Question: I have a menu made up of 5 links. I need each link to be 33% of the available width with spacing between the links. The horizontal and vertical spacing must be the same.
Links must be the same height as the tallest link in there row, even though the length of the link text will vary per link. Ideally all links would be the same height but I doubt this is possible.
The link text is dynamic and will change. This for a responsive website so the page width will vary.
I cant change the HTML at all.
This is for a mobile only website so I dont need to worry about older browsers. I should be fine to use flexbox.
'''
<ul>
<li>
<a href="#">
<span>Link 1</span>
</a>
</li>
<li>
<a href="#">
<span>Link 2 has much longer text than the other links</span>
</a>
</li>
<li>
<a href="#">
<span>Link 3</span>
</a>
</li>
<li>
<a href="#">
<span>Link 4</span>
</a>
</li>
<li>
<a href="#">
<span>Link 5</span>
</a>
</li>
</ul>
'''
My code below works fine in Chrome. The only thing I still need to do is vertically center the link text (see the image below).
The align-items: center property looked promising however If I apply it to the ul then the lis' stop being the same height.
'''
*, *:before, *:after {
-moz-box-sizing: border-box; -webkit-box-sizing: border-box; box-sizing: border-box;
}
ul {
margin: 0;
padding: 0;
display: flex;
flex-wrap: wrap;
width: 50%;
border: 2px solid black;
margin: auto;
}
li {
list-style-type: none;
float: left;
width: 32%;
background: grey;
text-align: center;
overflow: hidden;
margin-bottom: 2%;
vertical-align: middle;
}
li:nth-of-type(2),
li:nth-of-type(5)
{
margin-left: 2%;
margin-right: 2%;
}
a {
display: inline-block;
margin: -10em;
padding: 10em;
}
a {
background: gold;
}
a:hover {
background: green;
}
'''
<URL>

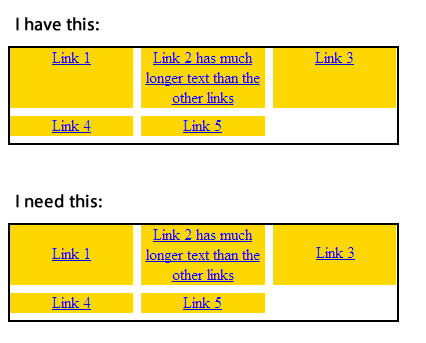
Answer: I don't know if this solution that I post here will be valid for you. Anyway, I changed your css a bit to get it:
'''
ul {
margin: 0;
padding: 0;
width: 50%;
border: 2px solid black;
margin: 0 auto;
font-size: 0; /* this fix inline-block margins */
}
li {
font-size: 14px;
list-style-type: none;
display: inline-block;
width: 32%;
min-height: 34px;
background: grey;
text-align: center;
overflow: hidden;
margin-bottom: 2%;
}
a {
display: table-cell;
width: 100em;
height: 34px;
vertical-align: middle;
}
'''
<URL>
Creates this: